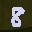
Label: 8